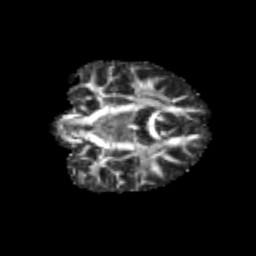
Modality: FA
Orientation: coronal
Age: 12
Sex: male
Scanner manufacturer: siemens
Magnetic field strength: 3 T
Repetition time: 3.8 s
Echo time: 0.07 s